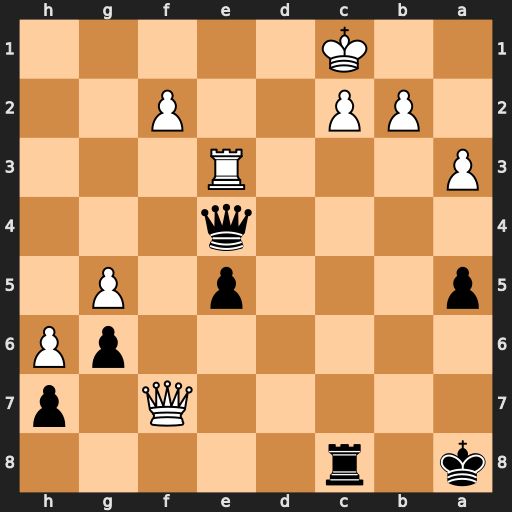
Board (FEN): k1r5/5Q1p/6pP/p3p1P1/4q3/P3R3/1PP2P2/2K5
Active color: b
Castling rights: -
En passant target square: -
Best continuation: Qxc2#